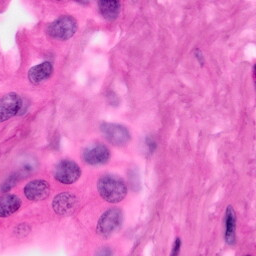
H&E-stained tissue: Pancreatic